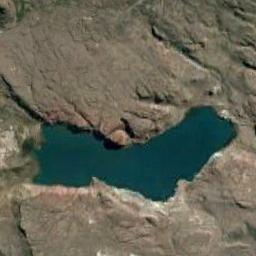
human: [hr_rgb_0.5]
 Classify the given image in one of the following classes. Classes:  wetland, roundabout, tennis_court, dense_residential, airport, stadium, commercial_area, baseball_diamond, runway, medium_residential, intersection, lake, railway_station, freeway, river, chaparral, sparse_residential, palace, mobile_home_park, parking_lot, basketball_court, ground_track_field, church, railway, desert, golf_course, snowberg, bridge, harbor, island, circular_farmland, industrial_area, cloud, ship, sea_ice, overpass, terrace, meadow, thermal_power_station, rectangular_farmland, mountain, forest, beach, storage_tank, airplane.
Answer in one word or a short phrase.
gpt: lake